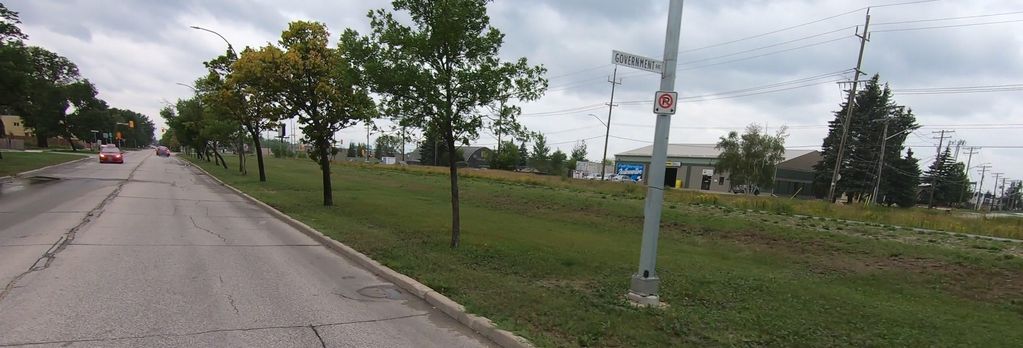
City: winnipeg